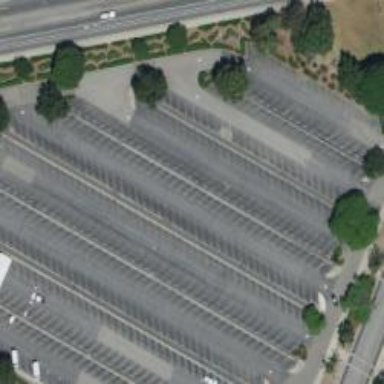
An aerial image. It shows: Solar photovoltaic panel generator located on building's roof.